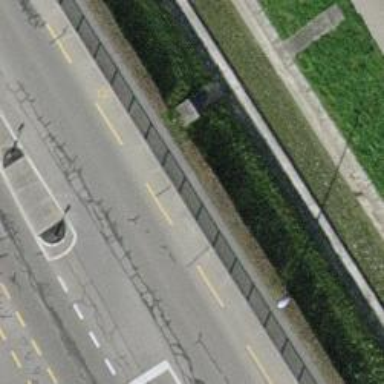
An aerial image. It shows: Asphalt footway.